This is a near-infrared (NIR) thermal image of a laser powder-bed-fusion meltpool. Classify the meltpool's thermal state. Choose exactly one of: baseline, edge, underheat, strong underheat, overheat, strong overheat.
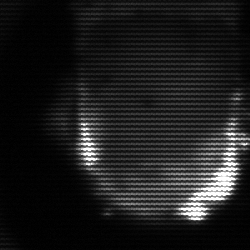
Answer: baseline